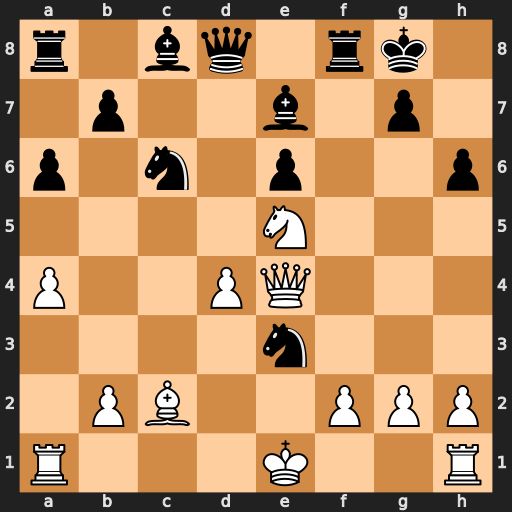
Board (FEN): r1bq1rk1/1p2b1p1/p1n1p2p/4N3/P2PQ3/4n3/1PB2PPP/R3K2R
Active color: w
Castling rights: KQ
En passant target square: -
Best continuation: Qh7#